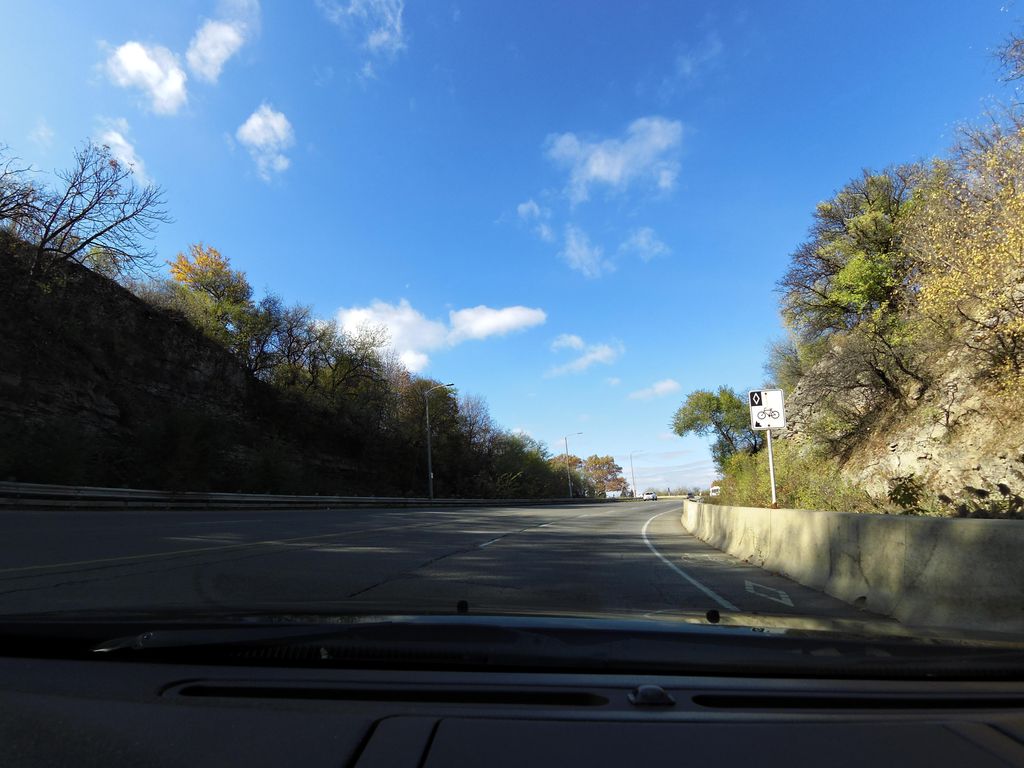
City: hamilton